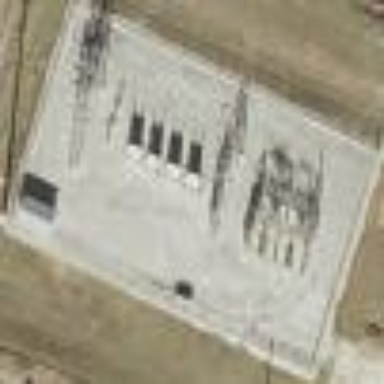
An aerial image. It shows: Outdoor power substation surrounded by fence. The substation operates at the distribution level.